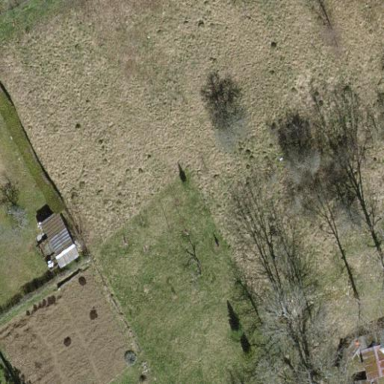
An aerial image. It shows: Area covered with grass.